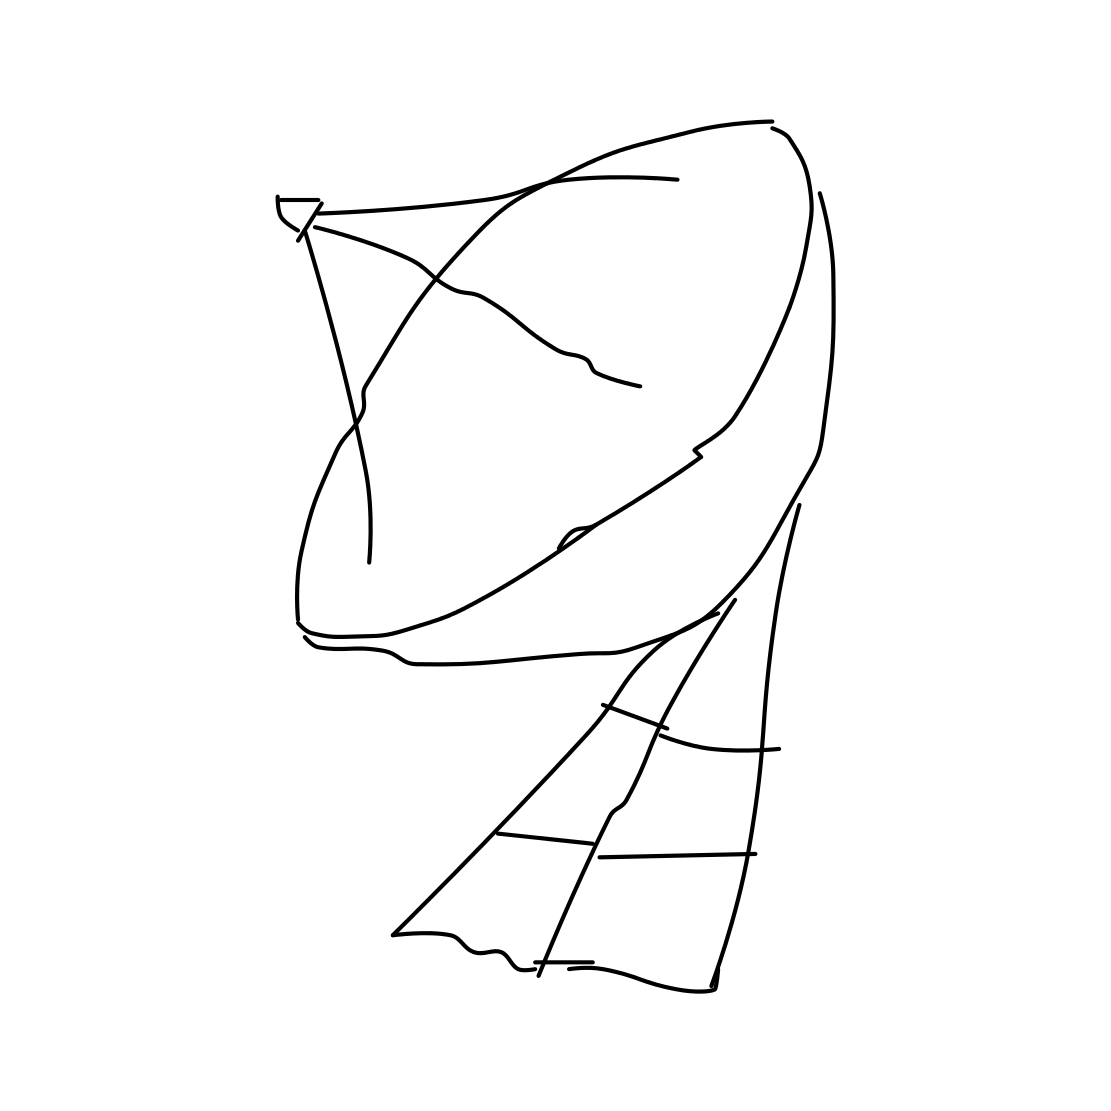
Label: satellite dish